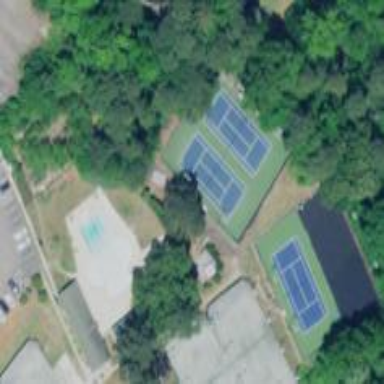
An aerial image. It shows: Sports center with tennis and swimming facilities on leisure land.